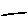
Label: line